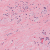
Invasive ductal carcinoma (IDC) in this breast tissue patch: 0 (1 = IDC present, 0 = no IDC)